Interaction volume radius: 5 \u00c5
Interaction volume height: 50 \u00c5
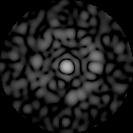
Disorder parameter: 0.844